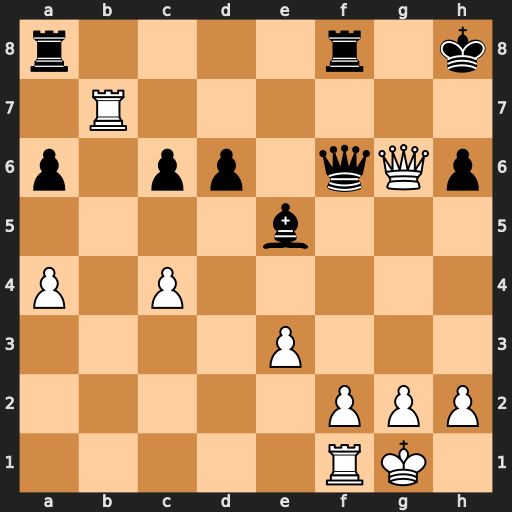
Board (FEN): r4r1k/1R6/p1pp1qQp/4b3/P1P5/4P3/5PPP/5RK1
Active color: w
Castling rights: -
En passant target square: -
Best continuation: Qh7#